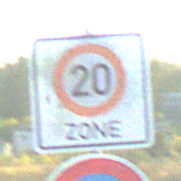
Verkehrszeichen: BeginnZone20
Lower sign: EingeschraenktesHalteverbot
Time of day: SunriseSunset
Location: Outdoor (RoadRail)
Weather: Clear
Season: NotSpecified
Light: Natural